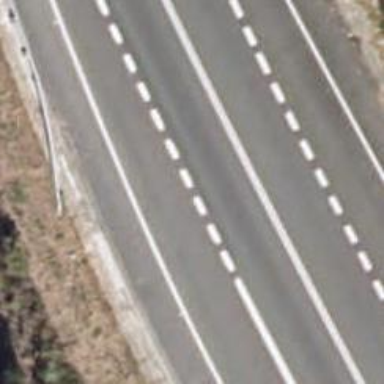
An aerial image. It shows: Motorway junction.